Question: I have a dataframe which has been sorted into ascending order by value. It looks like this.
'''
Name Count
19 PAGEBGFX 1
18 CODE 1
17 .orpc 2
16 .sdata 3
15 PAGE 4
14 PAGELK 4
13 .data1 4
12 data 6
11 .tls 6
10 text 6
9 .ndata 8
8 minATL 13
7 .imrsiv 41
6 .rdata 209
5 .pdata 501
4 .idata 660
3 .reloc 896
2 .data 930
1 .rsrc 962
0 .text 998
'''
When I plot this using a horizontal bar chart, the bars seem to fill from the bottom to the top. So the first line in my data frame is the bottom bar in my chart. Here is the plotting code.
'''
ypos = np.arange(len(section_names_df)) + .1
plt.barh(ypos, section_names_df['Count'])
plt.yticks(ypos +.4, section_names_df['Name'])
plt.show()
'''

So the labels appear to have been populated from the top to the bottom of the data frame but the length of the bars was populated from the bottom to the top. Is that how it is supposed to be or did I do something wrong? Any pointers on how to make this easier?
I created an iPython notebook to demonstrate the problem with a full code reproducing the problem. <URL>
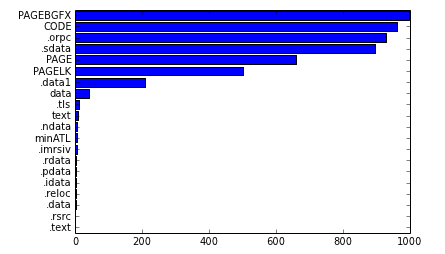
Answer: Try calling
'''
section_names_df.reset_index(inplace=True)
'''
before plotting. The problem is that dataframes are iterated in the order of the index, so it needs to be reset to match the sorted order.